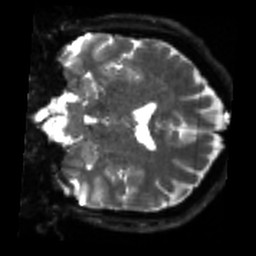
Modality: sbref
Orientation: coronal
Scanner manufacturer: siemens
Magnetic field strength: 3 T
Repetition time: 4 s
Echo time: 0.0594 s